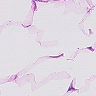
Metastatic tissue present: no